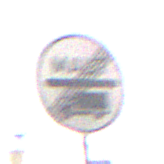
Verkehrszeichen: EndeMautpflicht
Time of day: MorningAfternoon
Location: Outdoor (Urban)
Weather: PartlyCloudy
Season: NotSpecified
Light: Natural